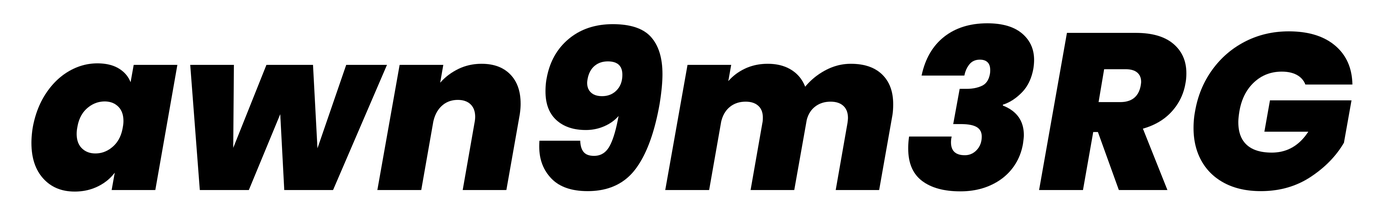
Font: Poppins-ExtraBoldItalic